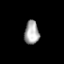
Tissue: prostate
Cell type: T cells
Senescence score: 0.3413
Nuclear area (px): 337
Mean DAPI intensity: 167.062